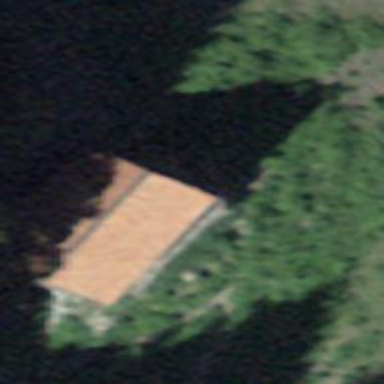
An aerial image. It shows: Rural barn.